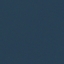
Land use / land cover: SeaLake